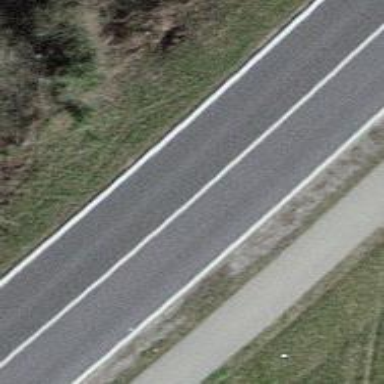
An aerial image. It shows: Primary road with asphalt surface.